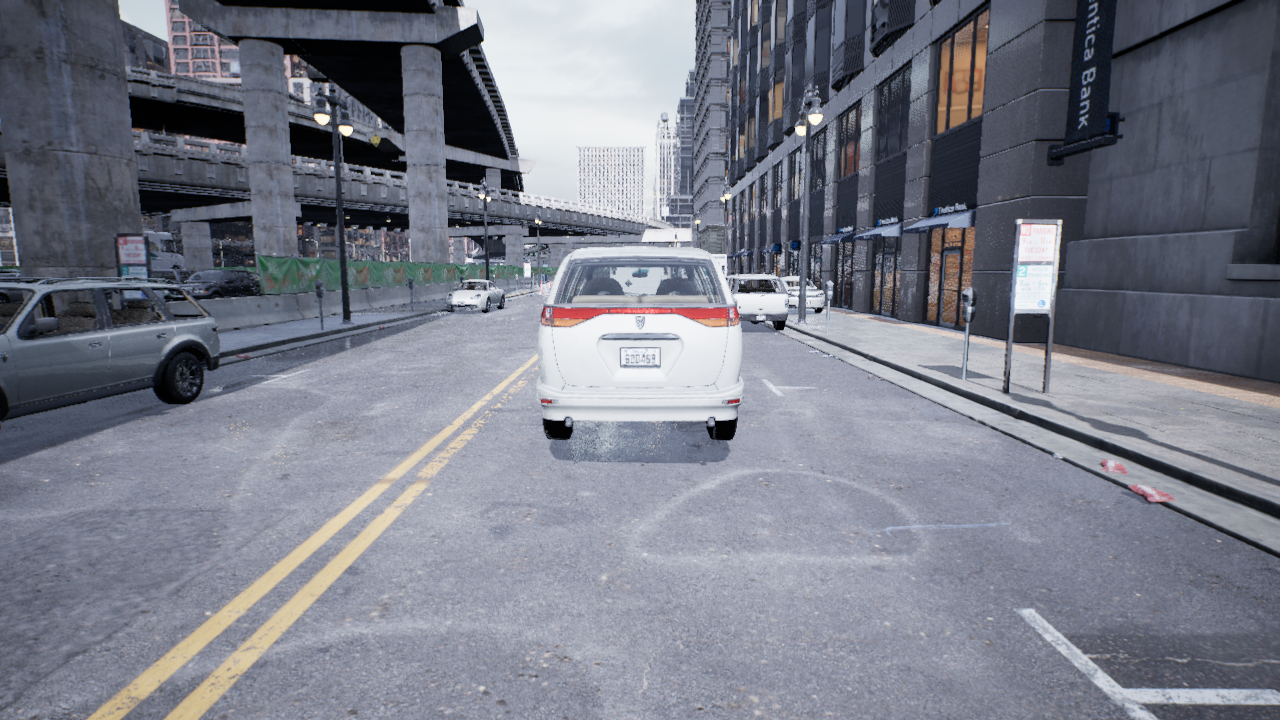
Venue: downtown
Lighting: overcast
Vehicle rig: minivan